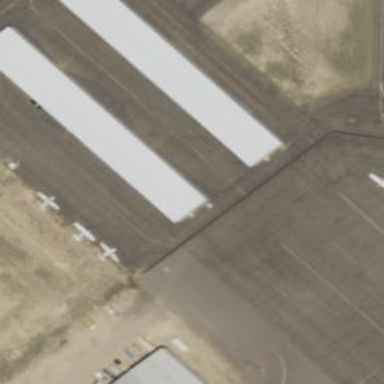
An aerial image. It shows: Hangar building located at airport.